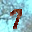
Label: 7